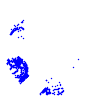
Particle: proton